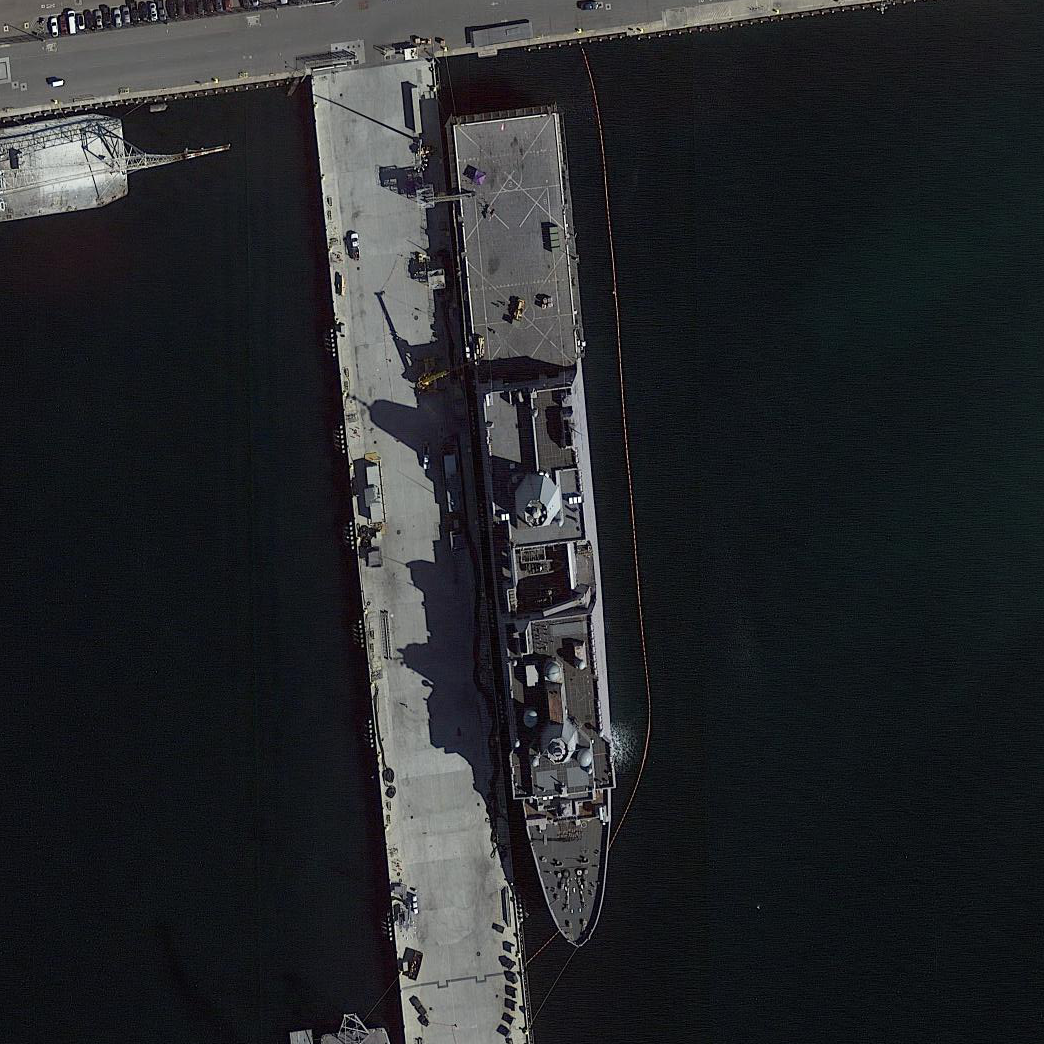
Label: combat